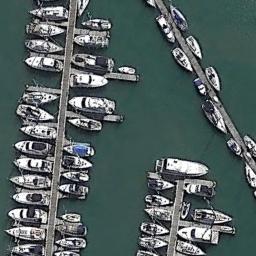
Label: harbor